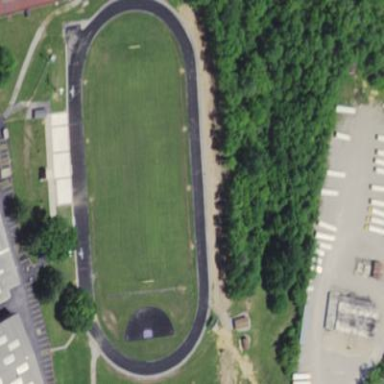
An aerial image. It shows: Athletics track located on leisure land.